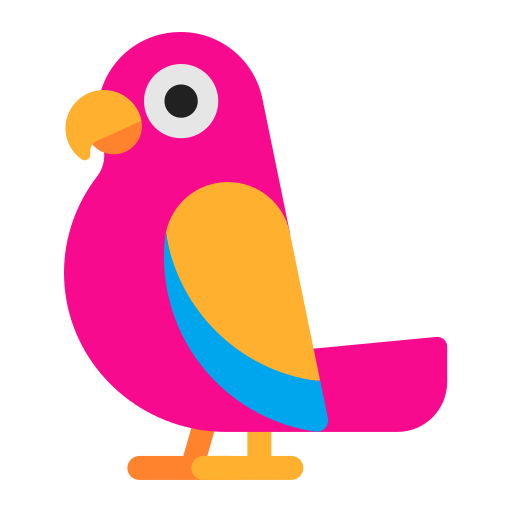
parrot flat